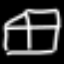
Label: square